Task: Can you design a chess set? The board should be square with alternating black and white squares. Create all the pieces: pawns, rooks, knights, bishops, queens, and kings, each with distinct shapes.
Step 2341:
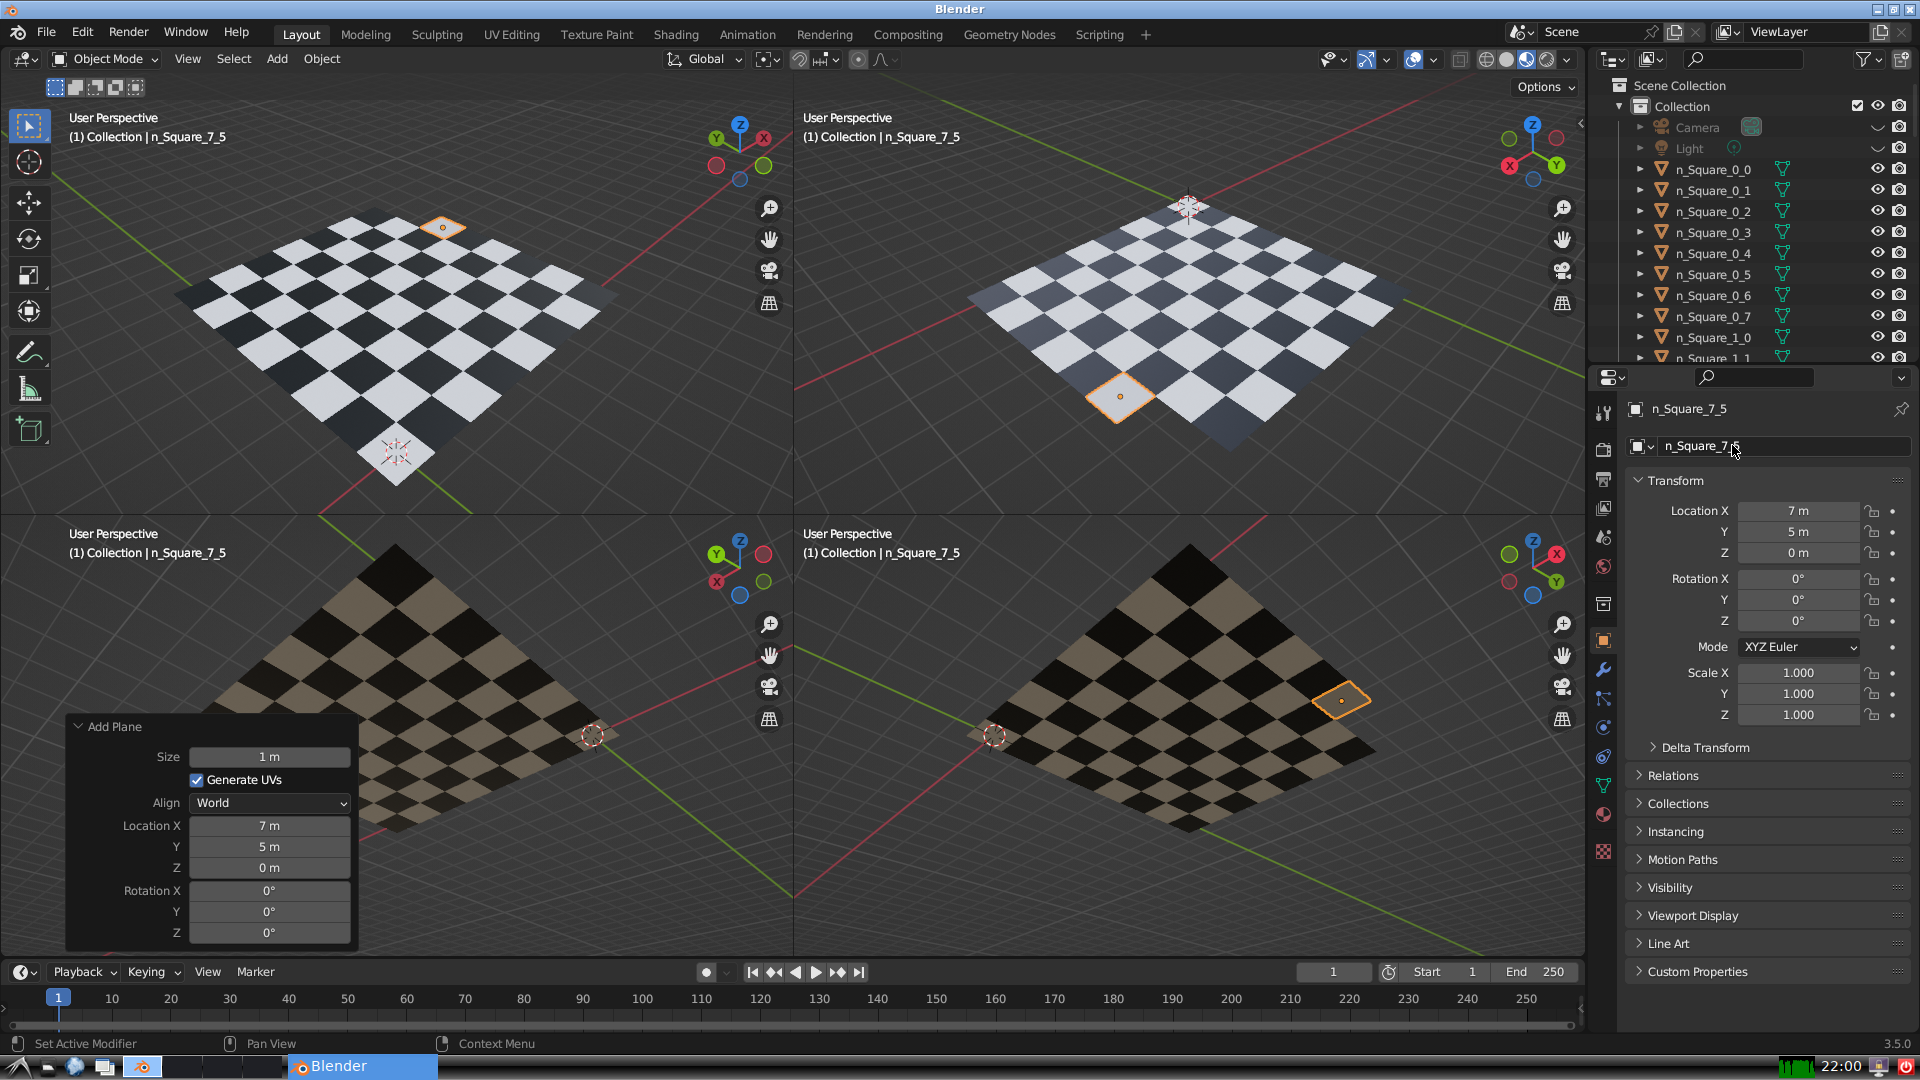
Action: {"mouse_move": [1603, 815]}